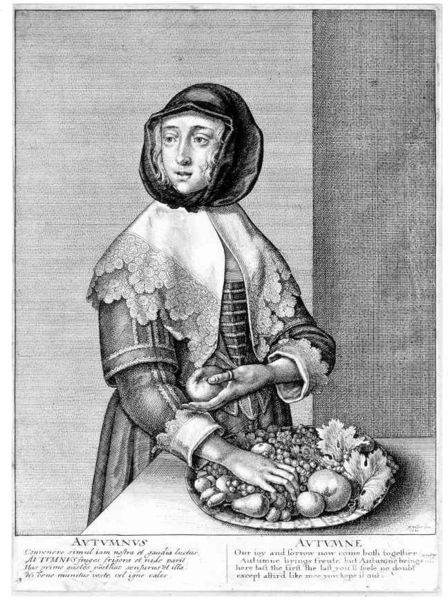
Titel: Herbst
Künstler: Wenzel Hollar
Standort: Karlsruhe
Institution: Staatliche Kunsthalle Karlsruhe
Schlagwörter: hands, hat, soldier, white, arm, black, collar, dark, dress, face, hair, lace, nose, old, portrait, table, wall, woman, flowers, print, servant, hand, apple, fruit, girl, head, house, young, eyes, autumn, drawing, black and white, shawl, cap, mouth, scarf, pen, curl, peach, still life, basket, leaves, mantle, renaissance, eye, cloth, farmer, home, finger, fingers, stripes, eyebrows, grapes, eating, dish, clothing, plate, standing, latin, text, ring, bowl, point, words, cuff, corset, slave, fruits, queen, hood, platter, cuffs, apples, harvest, alone, kitchen, vegetables, pear, corner, blakc, indoors, brows, curly, domestic, pears, turned, oranges, fuit, automn, plat, berries, preparing, cooking, housewife, chef, fichu, disj, lace cuffs, textz, mulher, dona de casa, frutas, roupas desconfortáveis, olhar triste